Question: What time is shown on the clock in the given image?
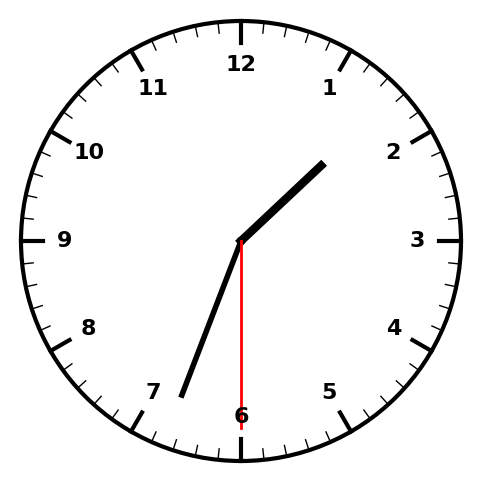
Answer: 01:33:30